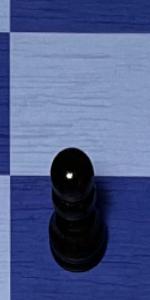
Label: Pawn_Black